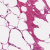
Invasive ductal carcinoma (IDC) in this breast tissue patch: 0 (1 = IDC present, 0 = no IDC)